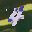
Label: 4